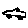
Label: car